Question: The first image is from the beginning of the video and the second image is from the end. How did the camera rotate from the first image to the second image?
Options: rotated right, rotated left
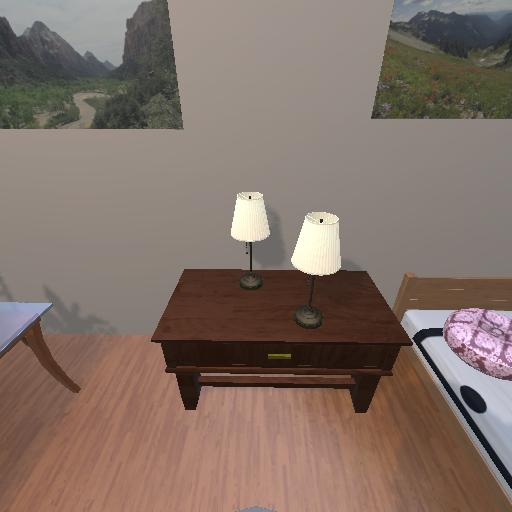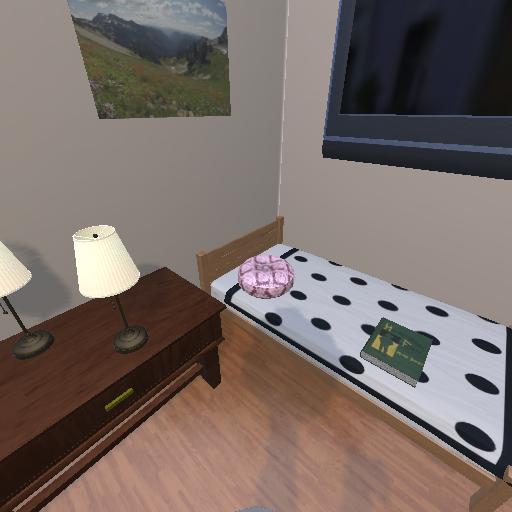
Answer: rotated right